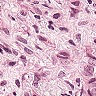
Metastatic tissue present: yes